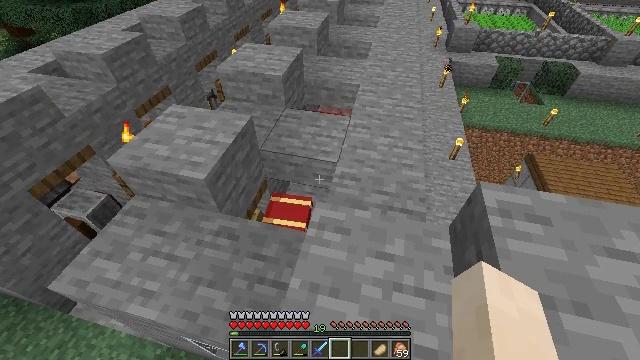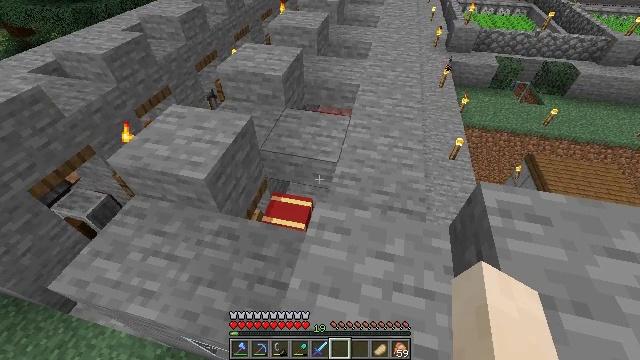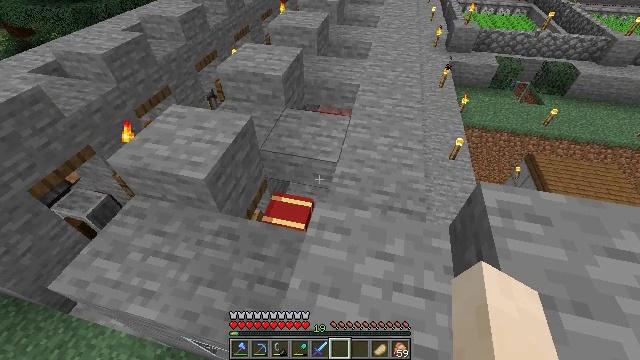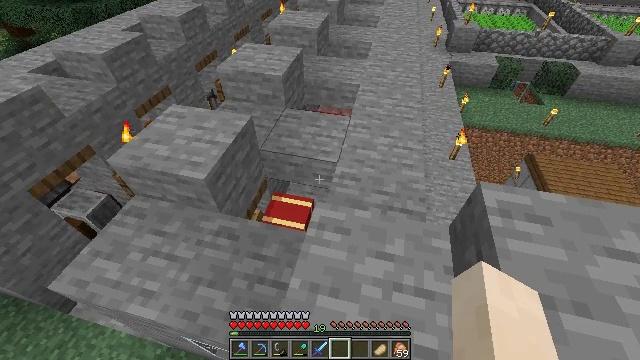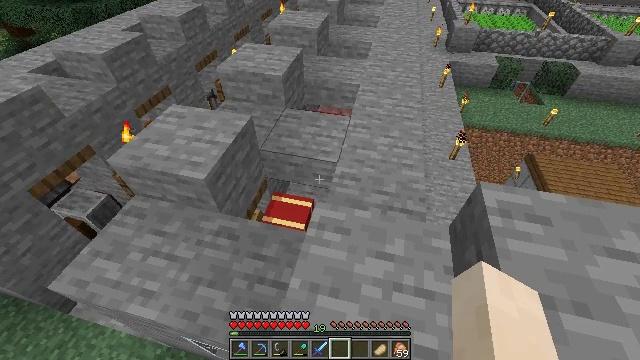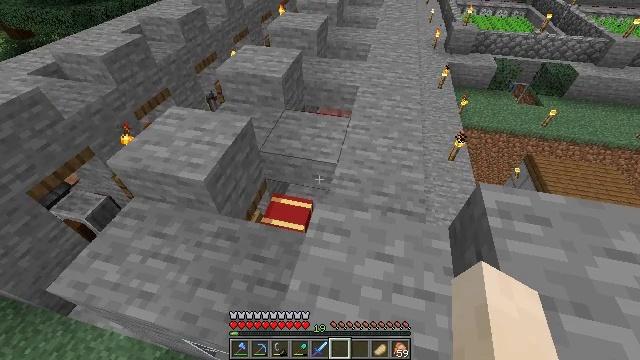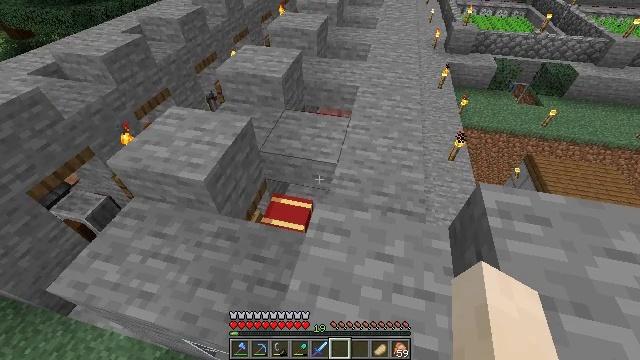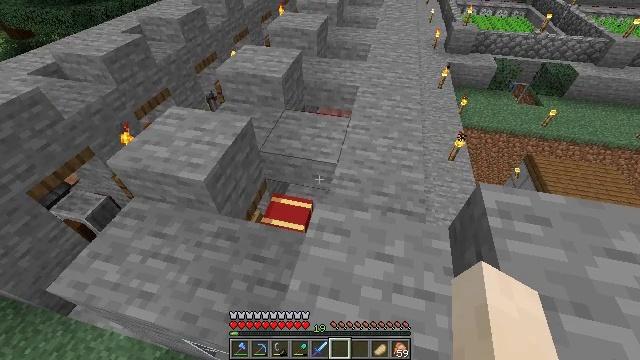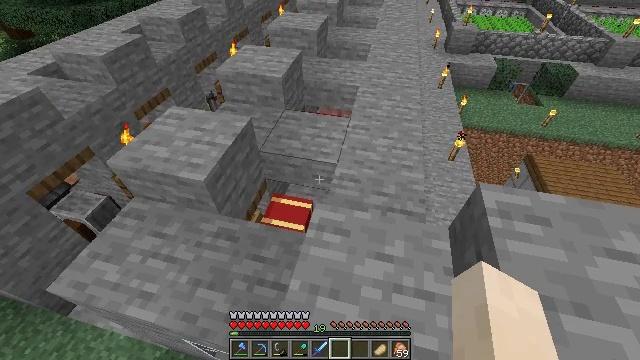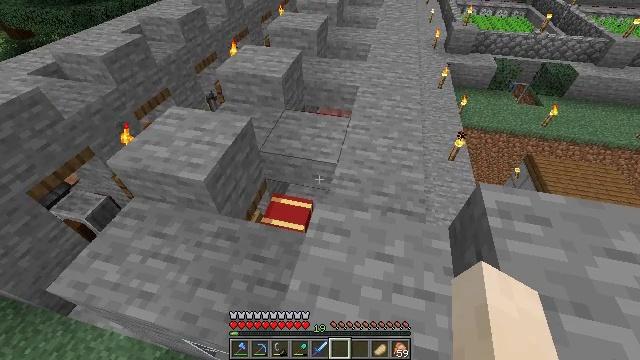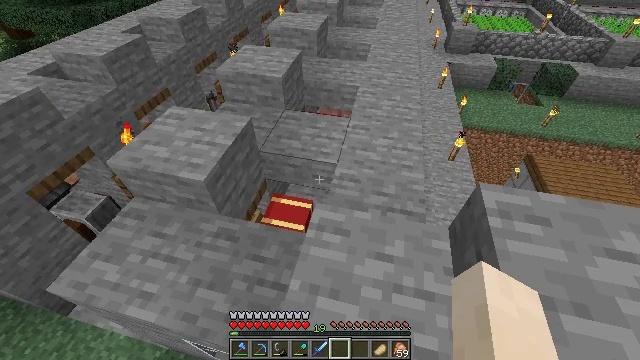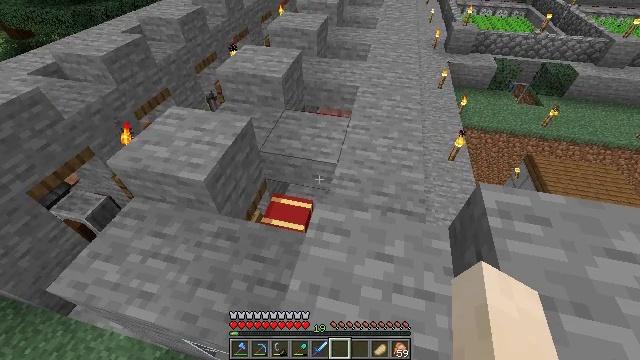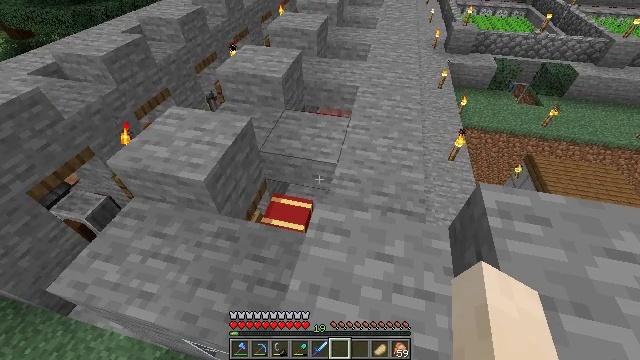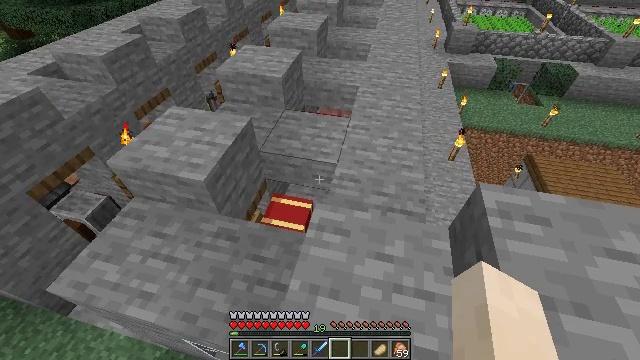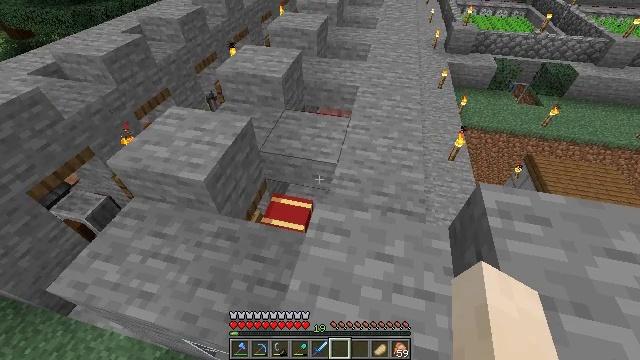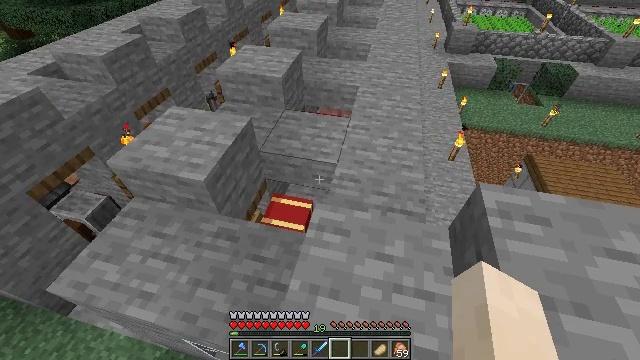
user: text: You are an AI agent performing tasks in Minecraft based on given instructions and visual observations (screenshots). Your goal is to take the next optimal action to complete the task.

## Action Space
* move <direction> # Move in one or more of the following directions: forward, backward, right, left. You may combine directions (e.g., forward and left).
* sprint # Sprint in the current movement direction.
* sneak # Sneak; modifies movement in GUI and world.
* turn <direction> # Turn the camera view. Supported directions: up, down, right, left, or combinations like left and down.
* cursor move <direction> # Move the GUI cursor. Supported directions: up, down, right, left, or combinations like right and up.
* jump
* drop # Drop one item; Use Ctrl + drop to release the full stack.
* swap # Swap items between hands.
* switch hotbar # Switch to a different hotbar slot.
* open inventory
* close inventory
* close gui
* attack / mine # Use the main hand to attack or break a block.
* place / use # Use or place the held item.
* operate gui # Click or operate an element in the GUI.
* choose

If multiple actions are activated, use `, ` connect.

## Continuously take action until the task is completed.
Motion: motion action
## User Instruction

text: Craft some smooth stone slab in the crafting menu.
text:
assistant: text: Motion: no_op
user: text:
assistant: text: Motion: no_op
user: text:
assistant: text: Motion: no_op
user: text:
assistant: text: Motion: no_op
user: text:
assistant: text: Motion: no_op
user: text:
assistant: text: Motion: no_op
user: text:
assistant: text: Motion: no_op
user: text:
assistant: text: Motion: no_op
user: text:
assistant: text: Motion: no_op
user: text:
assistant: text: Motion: no_op
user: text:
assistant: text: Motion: no_op
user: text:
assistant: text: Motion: no_op
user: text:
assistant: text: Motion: no_op
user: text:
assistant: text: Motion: no_op
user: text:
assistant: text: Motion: no_op
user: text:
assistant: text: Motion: no_op
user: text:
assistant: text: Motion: no_op
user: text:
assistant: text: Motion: no_op
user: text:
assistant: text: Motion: no_op
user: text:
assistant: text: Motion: no_op
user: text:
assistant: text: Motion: no_op
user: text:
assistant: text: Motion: no_op
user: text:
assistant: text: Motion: no_op
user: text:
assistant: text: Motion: no_op
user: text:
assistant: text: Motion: no_op
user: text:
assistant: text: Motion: no_op
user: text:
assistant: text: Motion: no_op
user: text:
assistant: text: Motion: no_op
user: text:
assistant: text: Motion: no_op
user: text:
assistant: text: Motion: no_op